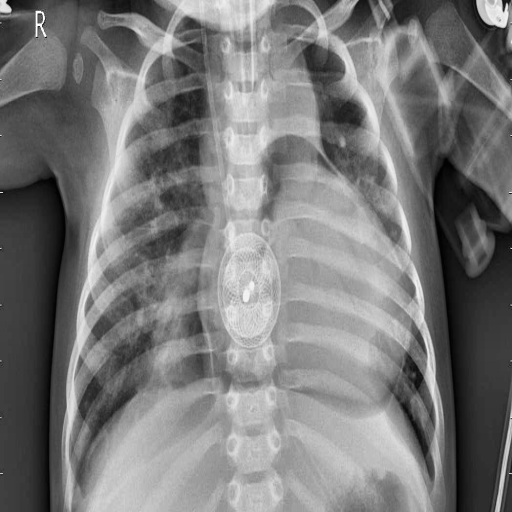
Finding: PNEUMONIA